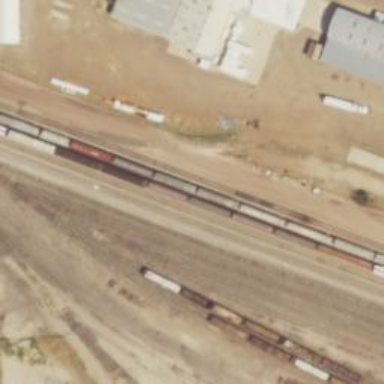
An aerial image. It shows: Wedge used for railway derailment.